Question: I have the following code:
'''
library("ggplot2")
base <- ggplot(data.frame(x = c(-5, 5)), aes(x))
f_sin <- stat_function(fun=sin, colour="red", geom="area", position = 'stack', mapping=aes(fill = "red"))
f_cos <- stat_function(fun=cos, colour="green", geom="area", position = 'stack', mapping=aes(fill = "green"))
print(base + f_sin + f_cos)
'''
Which is producing this graph:

Why aren't the areas of the two functions stacked?
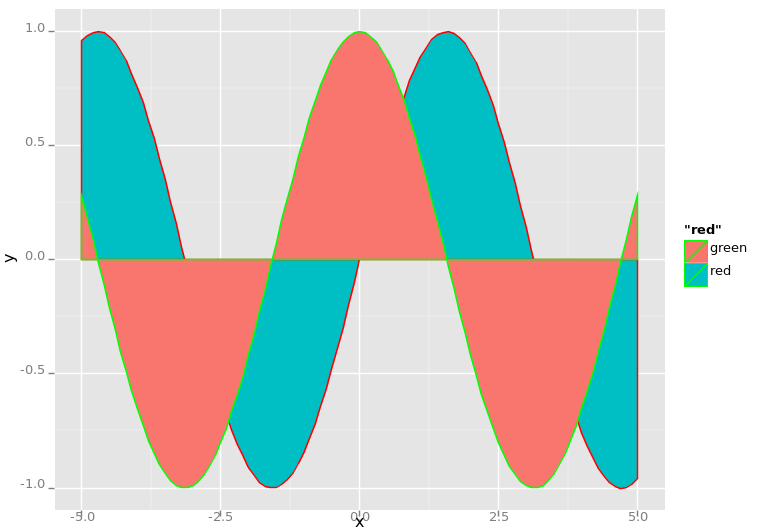
Answer: In general, you want to do your calculations outside of ggplot. Is this what you wanted?
'''
library(reshape)
df <- data.frame(x=seq(-5,5,0.01))
df$sin <- sin(df$x)
df$cos <- cos(df$x)
df <- melt(df,id="x")
ggplot(df, aes(x=x,y=value,fill=variable)) + geom_area(position="stack")
'''

The red area is sin(x), the green area is 'stacked' (sin+cos).